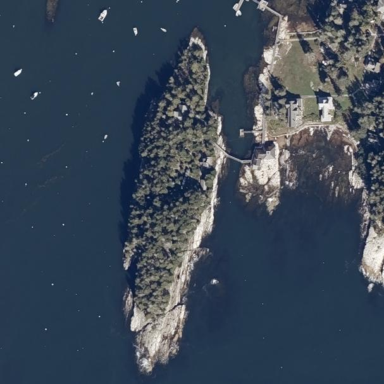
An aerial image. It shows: Islet along the natural coastline.